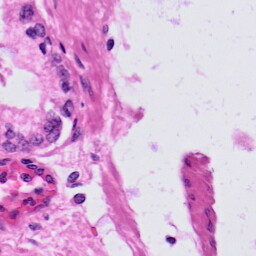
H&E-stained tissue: Prostate